【题型】填空题　【知识点】平面几何　【难度】medium
如图，$D$是等边$\triangle ABC$的$BC$上点，$BD:CD=2:3$，作$AD$的垂线交$AB$、$AC$于点$E$、$F$，求$AE:AF$=\underline{$\frac{7}{8}$}

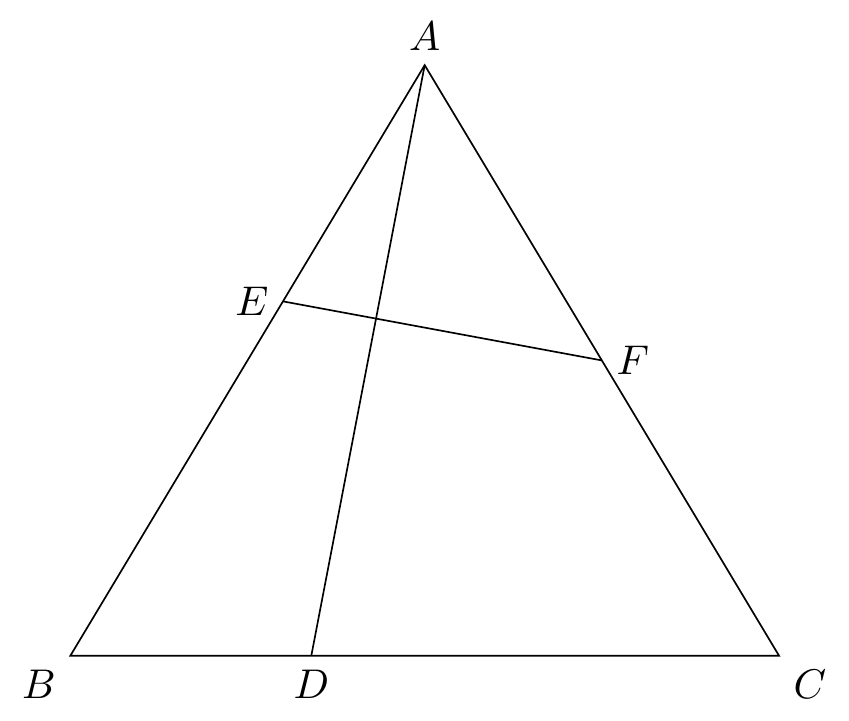
【解答】
解：过点$D$作$GD \perp AD$，交$AB$于点$G$，交$AC$的延长线于点$H$，$DM \perp AB$于点$M$，$DN \perp AC$于点$N$，如图，

$\because BD: CD = 2:3$,

$\therefore$ 设$BD = 2m$，则$CD = 3m$,

$\therefore BC = 5m$.

$\because \triangle ABC$为等边三角形，

$\therefore AB = AC = BC = 5m$，$\angle B = \angle ACB = 60^\circ$,

$\therefore DM \perp AB$，$DN \perp AC$,

$\therefore \angle BDM = \angle NCD = 30^\circ$,

$\therefore BM = \frac{1}{2} BD = m$，$CN = \frac{1}{2} CD = \frac{3}{2}m$,

$\therefore DM = \sqrt{3}m$，$DN = \frac{3\sqrt{3}}{2}m$.

$\therefore AM = AB - BM = 4m$，$AN = AC - CN = \frac{7}{2}m$.

$\therefore AD = \sqrt{AM^2 + DM^2} = \sqrt{19}m$.

$\because AD \perp DG$，$DM \perp AB$,

$\therefore \triangle AMD \sim \triangle ADG$,

$\therefore \frac{AM}{AD} = \frac{AD}{AG}$.

$\therefore AG = \frac{AD^2}{AM} = \frac{19m^2}{4m} = \frac{19}{4}m$.

同理：$\triangle ADN \sim \triangle AHD$,

$\therefore \frac{AN}{AD} = \frac{AD}{AH}$，

$\therefore AH = \frac{AD^2}{AN} = \frac{19m^2}{\frac{7}{2}m} = \frac{38}{7}m$。

$\because EF \perp AD$，$GH \perp AD$，

$\therefore EF \parallel GH$，

$\therefore \triangle AEF \sim \triangle AGH$，

$\therefore \frac{AE}{AF} = \frac{AG}{AH} = \frac{\frac{19}{4}m}{\frac{38}{7}m} = \frac{7}{8}$。

故答案为：$\frac{7}{8}$。

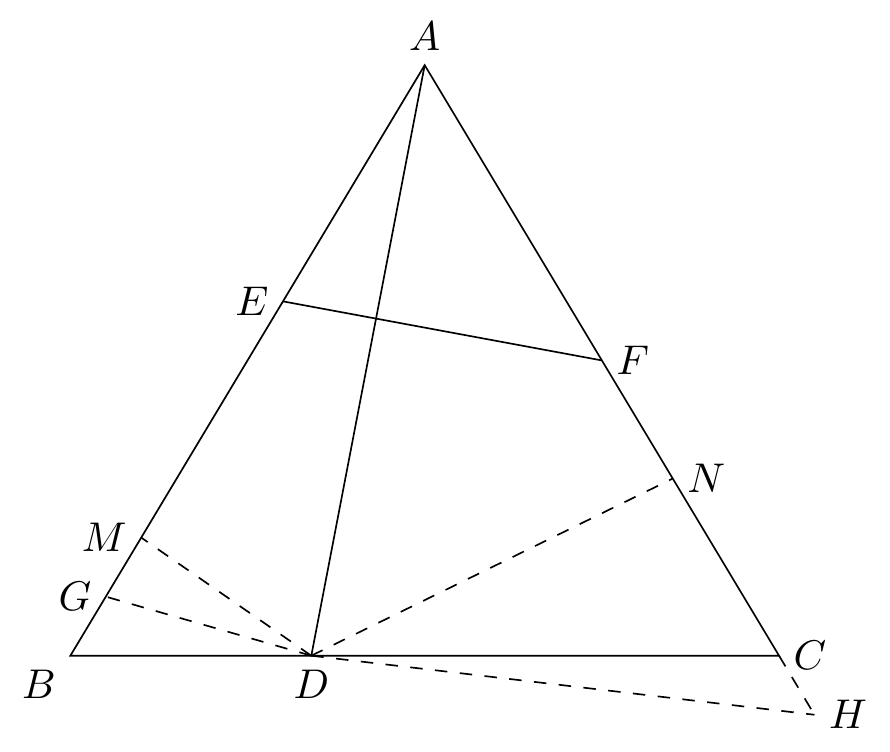